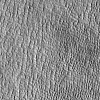
Atmospheric dust classification: not_dusty